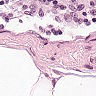
Metastatic tissue present: no